Aerial crown-view tile of a tropical tree (Barro Colorado Island, Panama), acquired 20250217:
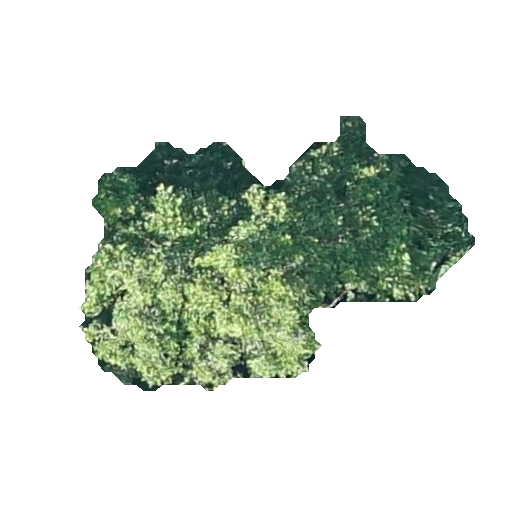
Species: Poulsenia armata
GBIF accepted scientific name: Poulsenia armata
Crown area: 101.669 m²